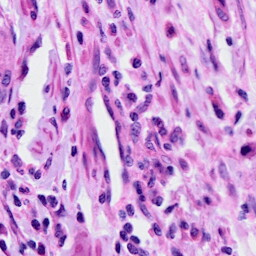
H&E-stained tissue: Cervix